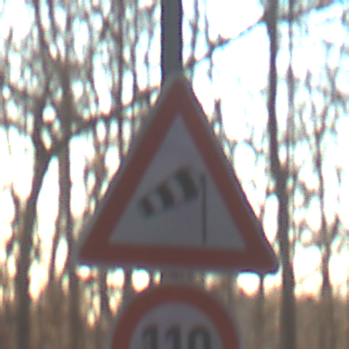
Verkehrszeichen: SeitenwindVonRechts
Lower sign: Geschwindigkeit110
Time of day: SunriseSunset
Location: Outdoor (Nature)
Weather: Clear
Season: Autumn
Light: Natural